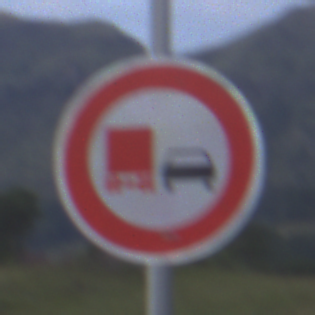
Verkehrszeichen: UeberholverbotKraftfahrzeuge
Umgebung: Outdoor, Nature
Tageszeit: SunriseSunset
Wetter: PartlyCloudy
Licht: Natural
Jahreszeit: NotSpecified
Kontrast: LowContrast